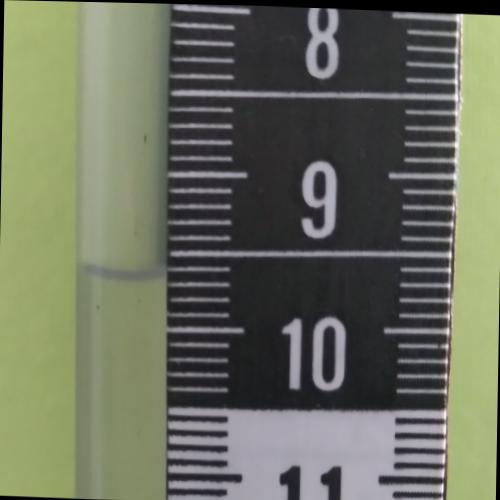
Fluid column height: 9.6 cm